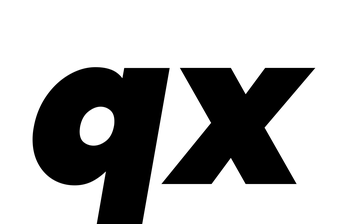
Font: Poppins-BlackItalic